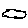
Label: cloud